Question: In <URL> talk at 52:40 this slide below is discussed.
I don't quite understand this definition.
Why is the 'x' needed in the definition ?
Why is the output not needed ?
For example why is the definition not '(f . g) x -> y = f (g x) -> y' or something like that ?
Is it easier to understand this definition if I look at it as a ? Whenever the expression evaluator encounters a pattern like on the left side it should rewrite it to the right side?
Is the rewriting rule interpretation the only correct way to understand this definition ? (This interpretation is the only way that this definition makes sense to but I am not even sure if this is the correct way to interpret this definition.) I have to admit that I am quite a beginner in Haskell.
EDIT:
Or this definition is just a sugar for a lambda expression ?
Or the lambda expression is sugar for the rewriting rule ?

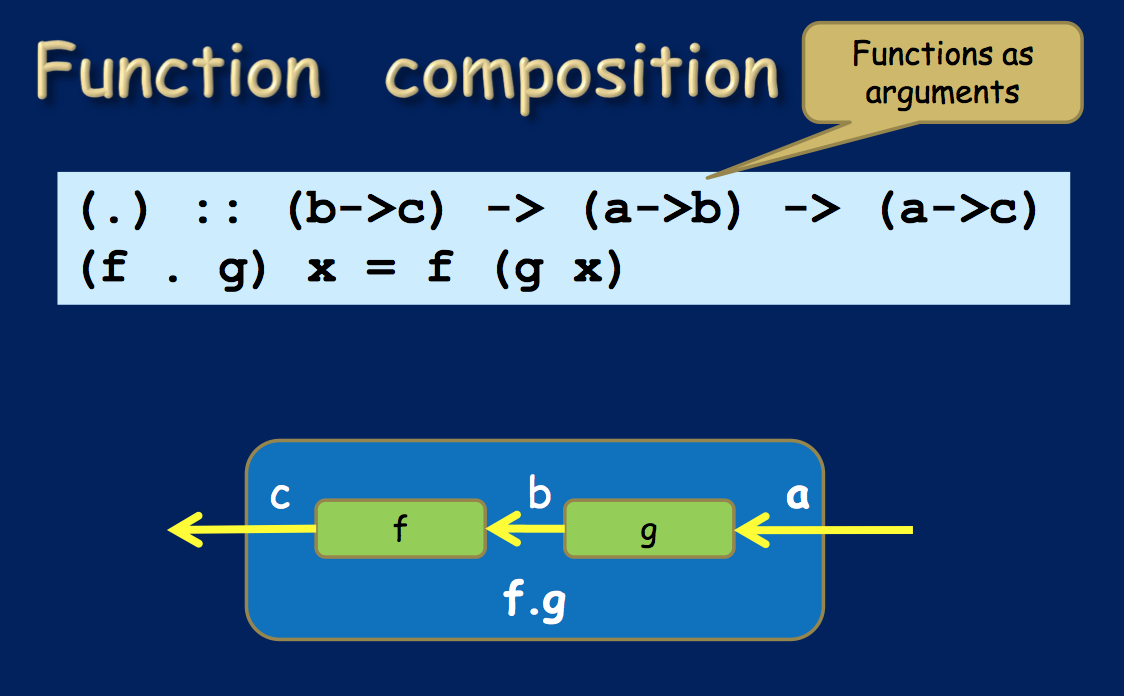
Answer: Composition can be written in several equivalent ways.
'''
(.) = \f g -> \x -> f (g x)
(.) = \f g x -> f (g x)
f . g = \x -> f (g x)
'''
The last example says "a composition of two functions gives a function, such that..."
More equivalent expressions:
'''
(.) f g = \x -> f (g x)
(.) f g x = f (g x)
(f . g) x = f (g x)
'''